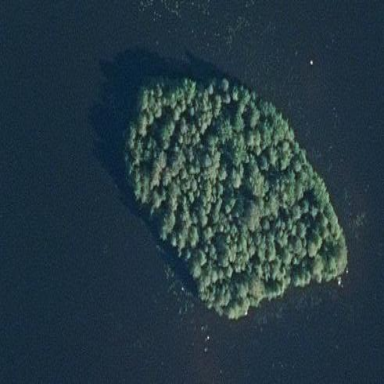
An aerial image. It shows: Image showing island.